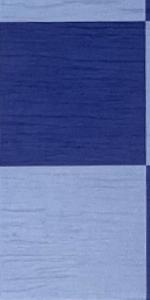
Label: Empty